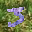
Label: 3